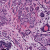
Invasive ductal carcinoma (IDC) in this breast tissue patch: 0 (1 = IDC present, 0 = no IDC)